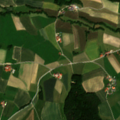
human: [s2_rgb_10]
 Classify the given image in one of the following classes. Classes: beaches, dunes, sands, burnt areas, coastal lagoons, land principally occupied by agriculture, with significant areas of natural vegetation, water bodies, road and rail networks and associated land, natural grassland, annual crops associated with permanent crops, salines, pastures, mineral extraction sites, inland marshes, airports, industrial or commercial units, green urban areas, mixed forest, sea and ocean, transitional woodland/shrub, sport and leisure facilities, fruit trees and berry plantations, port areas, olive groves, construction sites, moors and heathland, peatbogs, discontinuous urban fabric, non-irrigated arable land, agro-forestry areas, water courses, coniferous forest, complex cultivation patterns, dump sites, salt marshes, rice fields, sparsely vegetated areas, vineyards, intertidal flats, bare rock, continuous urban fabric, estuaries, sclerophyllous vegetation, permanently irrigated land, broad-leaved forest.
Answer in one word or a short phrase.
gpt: non-irrigated arable land, pastures, complex cultivation patterns, land principally occupied by agriculture, with significant areas of natural vegetation, coniferous forest, mixed forest